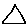
Label: triangle